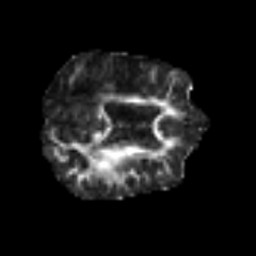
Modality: FA
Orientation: axial
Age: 60
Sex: male
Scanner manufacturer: siemens
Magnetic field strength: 3 T
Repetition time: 6.1 s
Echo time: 0.101 s